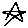
Label: star